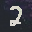
Label: 2